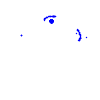
Particle: pion